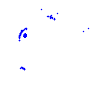
Particle: proton